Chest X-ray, PA view. Patient: 59 years old, sex M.
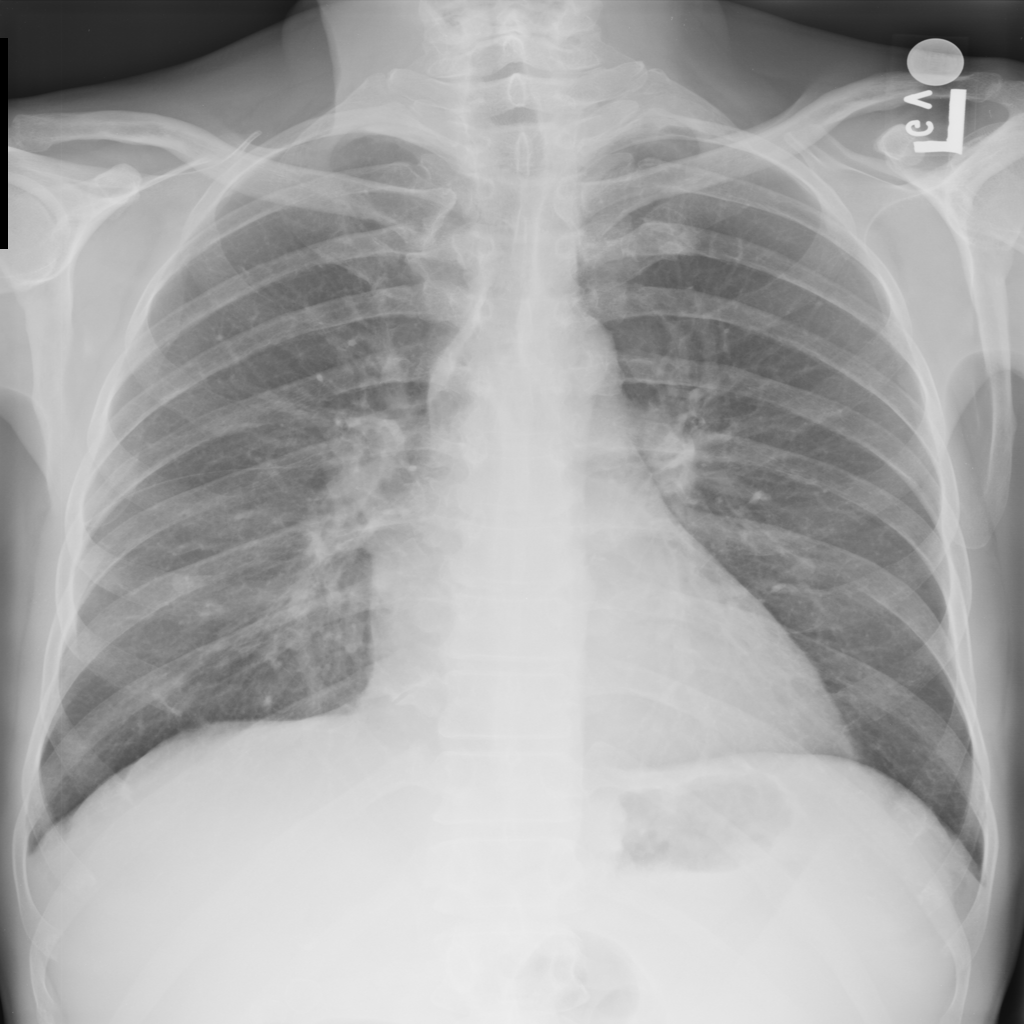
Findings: Nodule